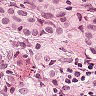
Metastatic tissue present: yes